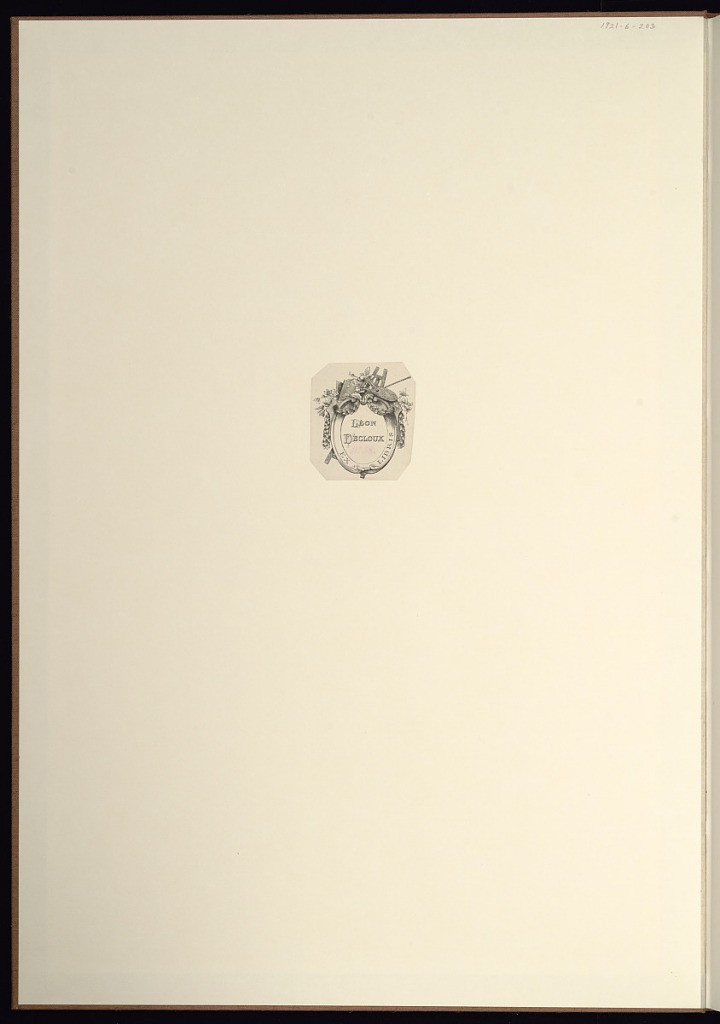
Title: Album of Prints: Chinoiseries and Screens designed by Gabriel Huquier and François Boucher
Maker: Gabriel Huquier, French, 1695–1772
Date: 1740–1770
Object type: Book of engravings
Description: Bound book of plates, the first four being various Chinoiserie scenes. The remaining 7 are scenes of figures and ornamentation for folding screens.